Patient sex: M
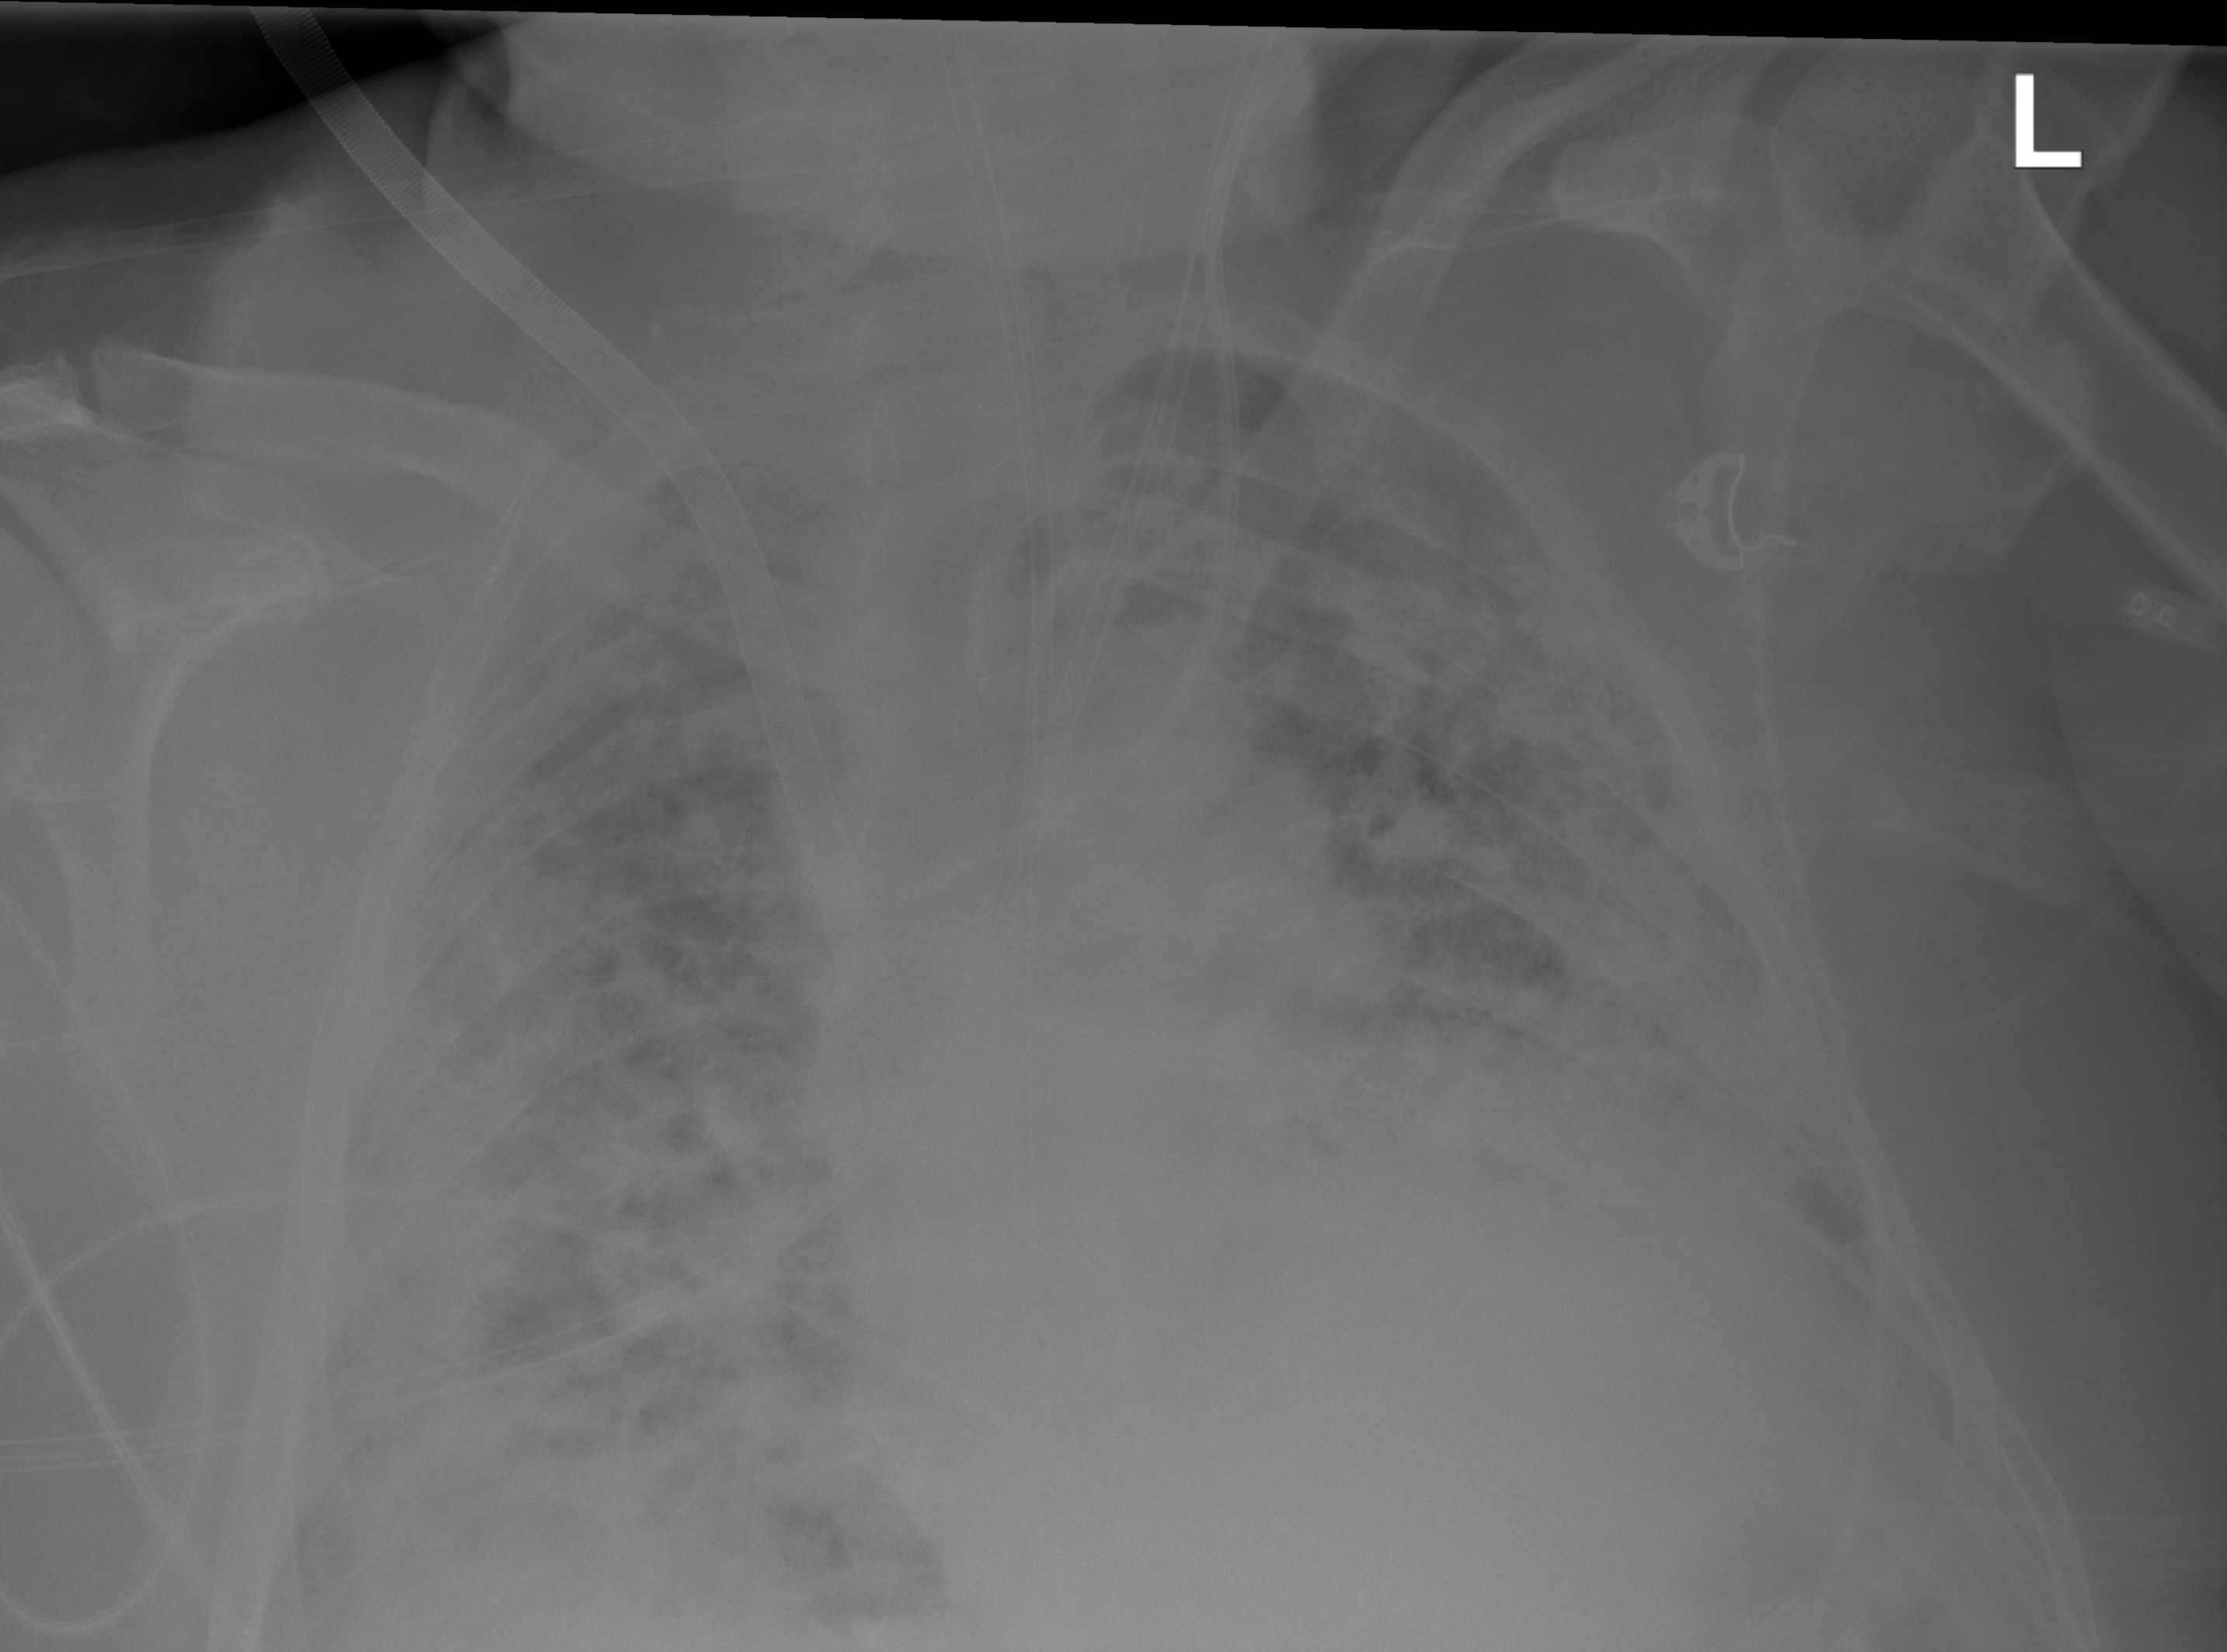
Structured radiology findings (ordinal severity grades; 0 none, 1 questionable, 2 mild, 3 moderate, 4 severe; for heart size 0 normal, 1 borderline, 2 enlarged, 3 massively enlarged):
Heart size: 2
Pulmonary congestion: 2
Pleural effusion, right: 0
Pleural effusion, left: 2
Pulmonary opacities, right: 4
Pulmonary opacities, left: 4
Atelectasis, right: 3
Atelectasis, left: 3